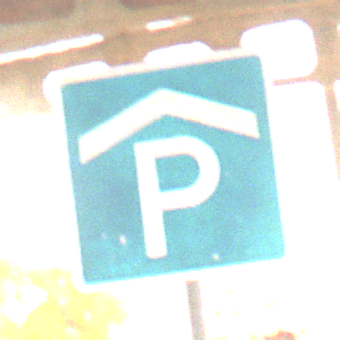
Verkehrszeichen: Parkhaus
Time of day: SunriseSunset
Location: Roofed (Suburban)
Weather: Clear
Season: NotSpecified
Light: Natural